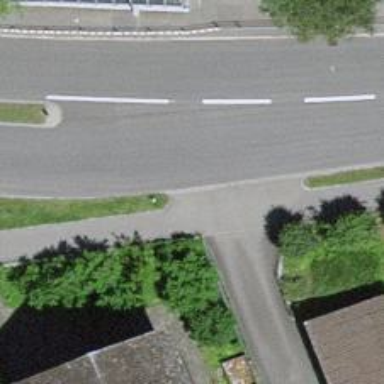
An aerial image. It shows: Sidewalk along the footway.